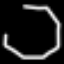
Label: octagon